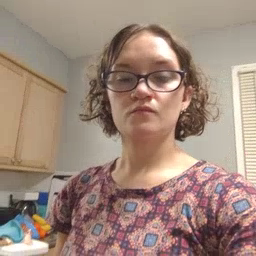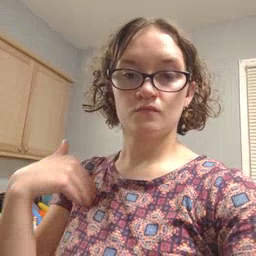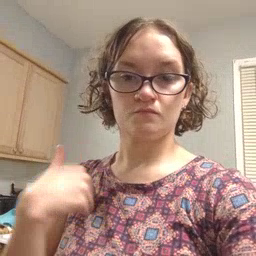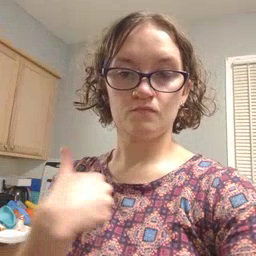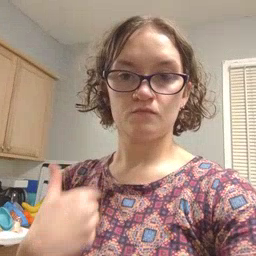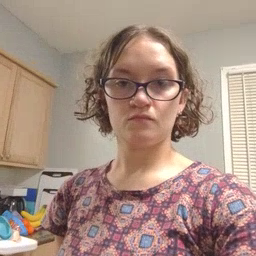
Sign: animal